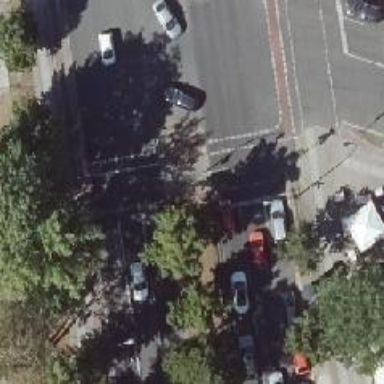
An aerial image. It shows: Road with traffic signals.